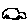
Label: car